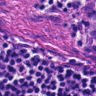
Metastatic tissue present: yes